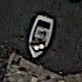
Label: civil